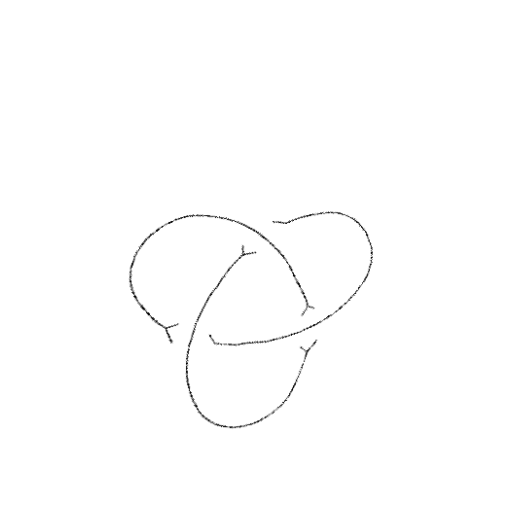
Crossing number: 3